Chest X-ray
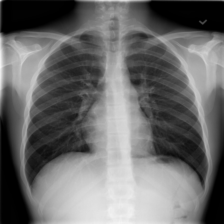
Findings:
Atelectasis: negative
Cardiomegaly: negative
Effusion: negative
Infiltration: positive
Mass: negative
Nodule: negative
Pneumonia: negative
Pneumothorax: negative
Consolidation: negative
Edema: negative
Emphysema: negative
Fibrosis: negative
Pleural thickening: negative
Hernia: negative